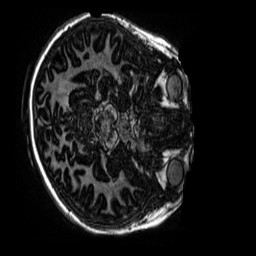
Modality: MP2RAGE
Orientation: axial
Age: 11
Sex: female
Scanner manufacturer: siemens
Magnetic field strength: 3 T
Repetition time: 4 s
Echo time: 0.00299 s